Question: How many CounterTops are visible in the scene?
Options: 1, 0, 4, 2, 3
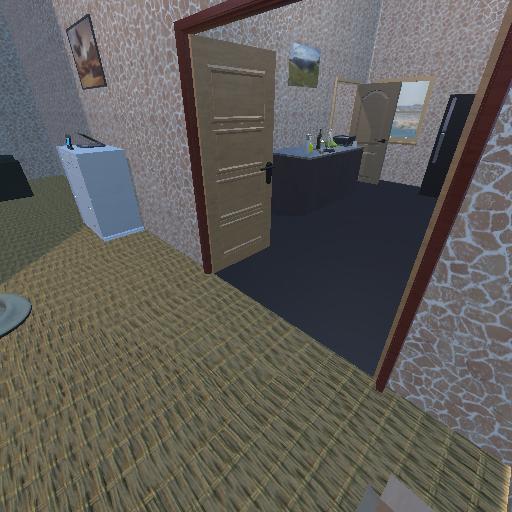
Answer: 1